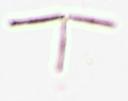
Label: Thalassionema